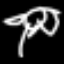
Label: palm tree